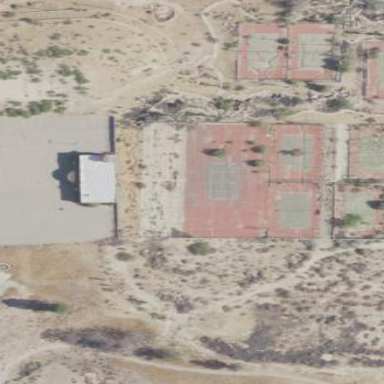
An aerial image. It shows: Tennis court on pitch designated for leisure land.